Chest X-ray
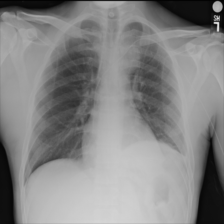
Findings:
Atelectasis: negative
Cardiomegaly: negative
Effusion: negative
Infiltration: negative
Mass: positive
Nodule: negative
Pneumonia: negative
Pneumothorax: negative
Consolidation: negative
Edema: negative
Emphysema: negative
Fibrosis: negative
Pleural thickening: negative
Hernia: negative